Question: I have a method like this in my class which extends 'Activity'
'''
@Override
public void onDestroy() {
Log.i("onDestory: ", "Inside OnDestory!");
bluetoothCommunicator.destroyedApp();
super.onDestroy();
}
'''
The method 'destroyedApp()' look like this:
'''
public void destroyedApp() {
if(server != null)
server.destroy();
}
'''
Where 'server' is an Instance of a class which extends 'Thread'
Here is the scenario:
I'm opening the application for the first time, inside my 'onCreate' method, I create a new instance of the bluetooth class which sets up the 'BluetoothServerSocket', this works fine and I'm able to transfer files to my phone.
This also works when I have my application in the background, because the thread is still alive.
When I'm killing the application, according to the 'Activity Life Cycle'

The 'onDestroy()' method should be called by the Android Framework. And when I'm launching the application once more, the 'onCreate' method should be called, but it doesnt seems that an instance of the 'BluetoothServerSocket' is being created. I have no 'LogCat' info, because the device which sends the bluetooth file, only says:
'''
Error Log:
Write Error:
Transport endpoint is not connected
__obex_connect:
error=-2
Unable to connect to the server
Error
'''
Which tells me that the 'BluetoothServerSocket' is not "alive"
Any suggestion on how I can accomplish this?
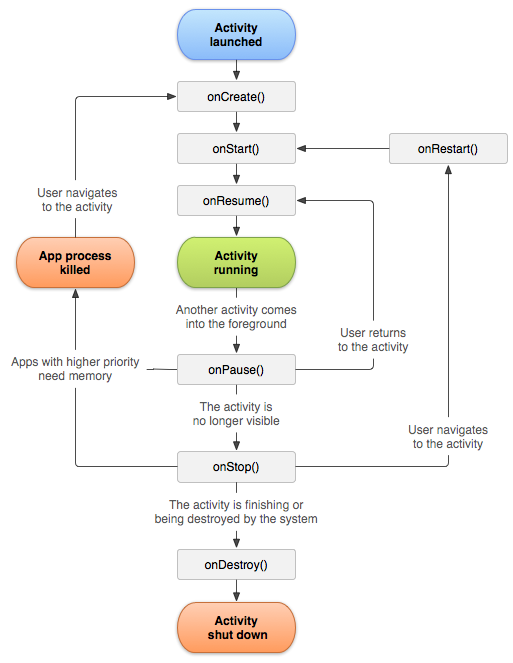
Answer: There is generally no guarantee that the onDestroy() method will be called at all. According to the docs:
>
So I would first test if it is being called reliably.
Also, you are callling 'super.onStop()' in your 'onDestroy()'. It should be 'super.onDestroy()'